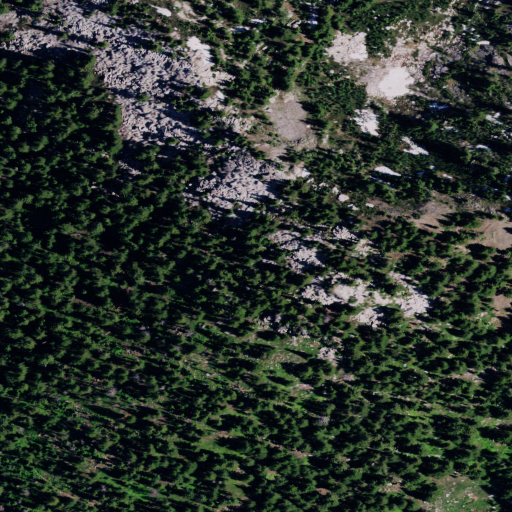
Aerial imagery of mountain in Idaho named Crag Peak containing evergreen forest, shrub, and barren land